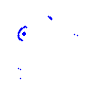
Particle: proton